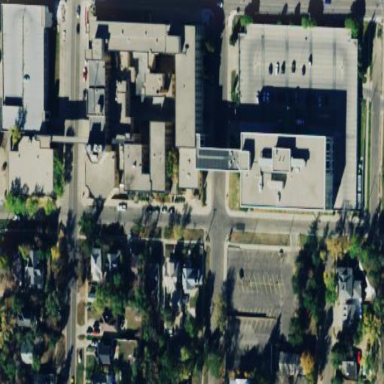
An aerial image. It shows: Hospital providing healthcare services.